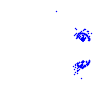
Particle: pion